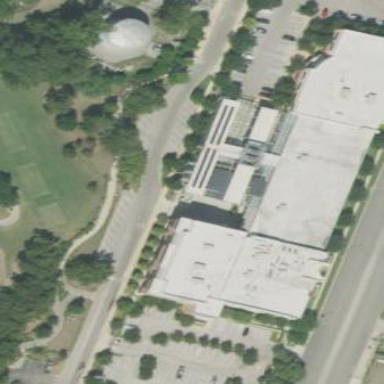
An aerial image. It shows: Commercial building.